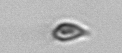
Label: Cryptophyta